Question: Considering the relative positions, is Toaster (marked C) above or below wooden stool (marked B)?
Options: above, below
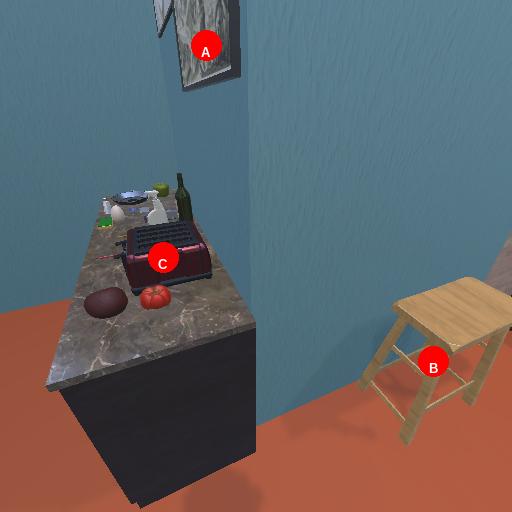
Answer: above